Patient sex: M
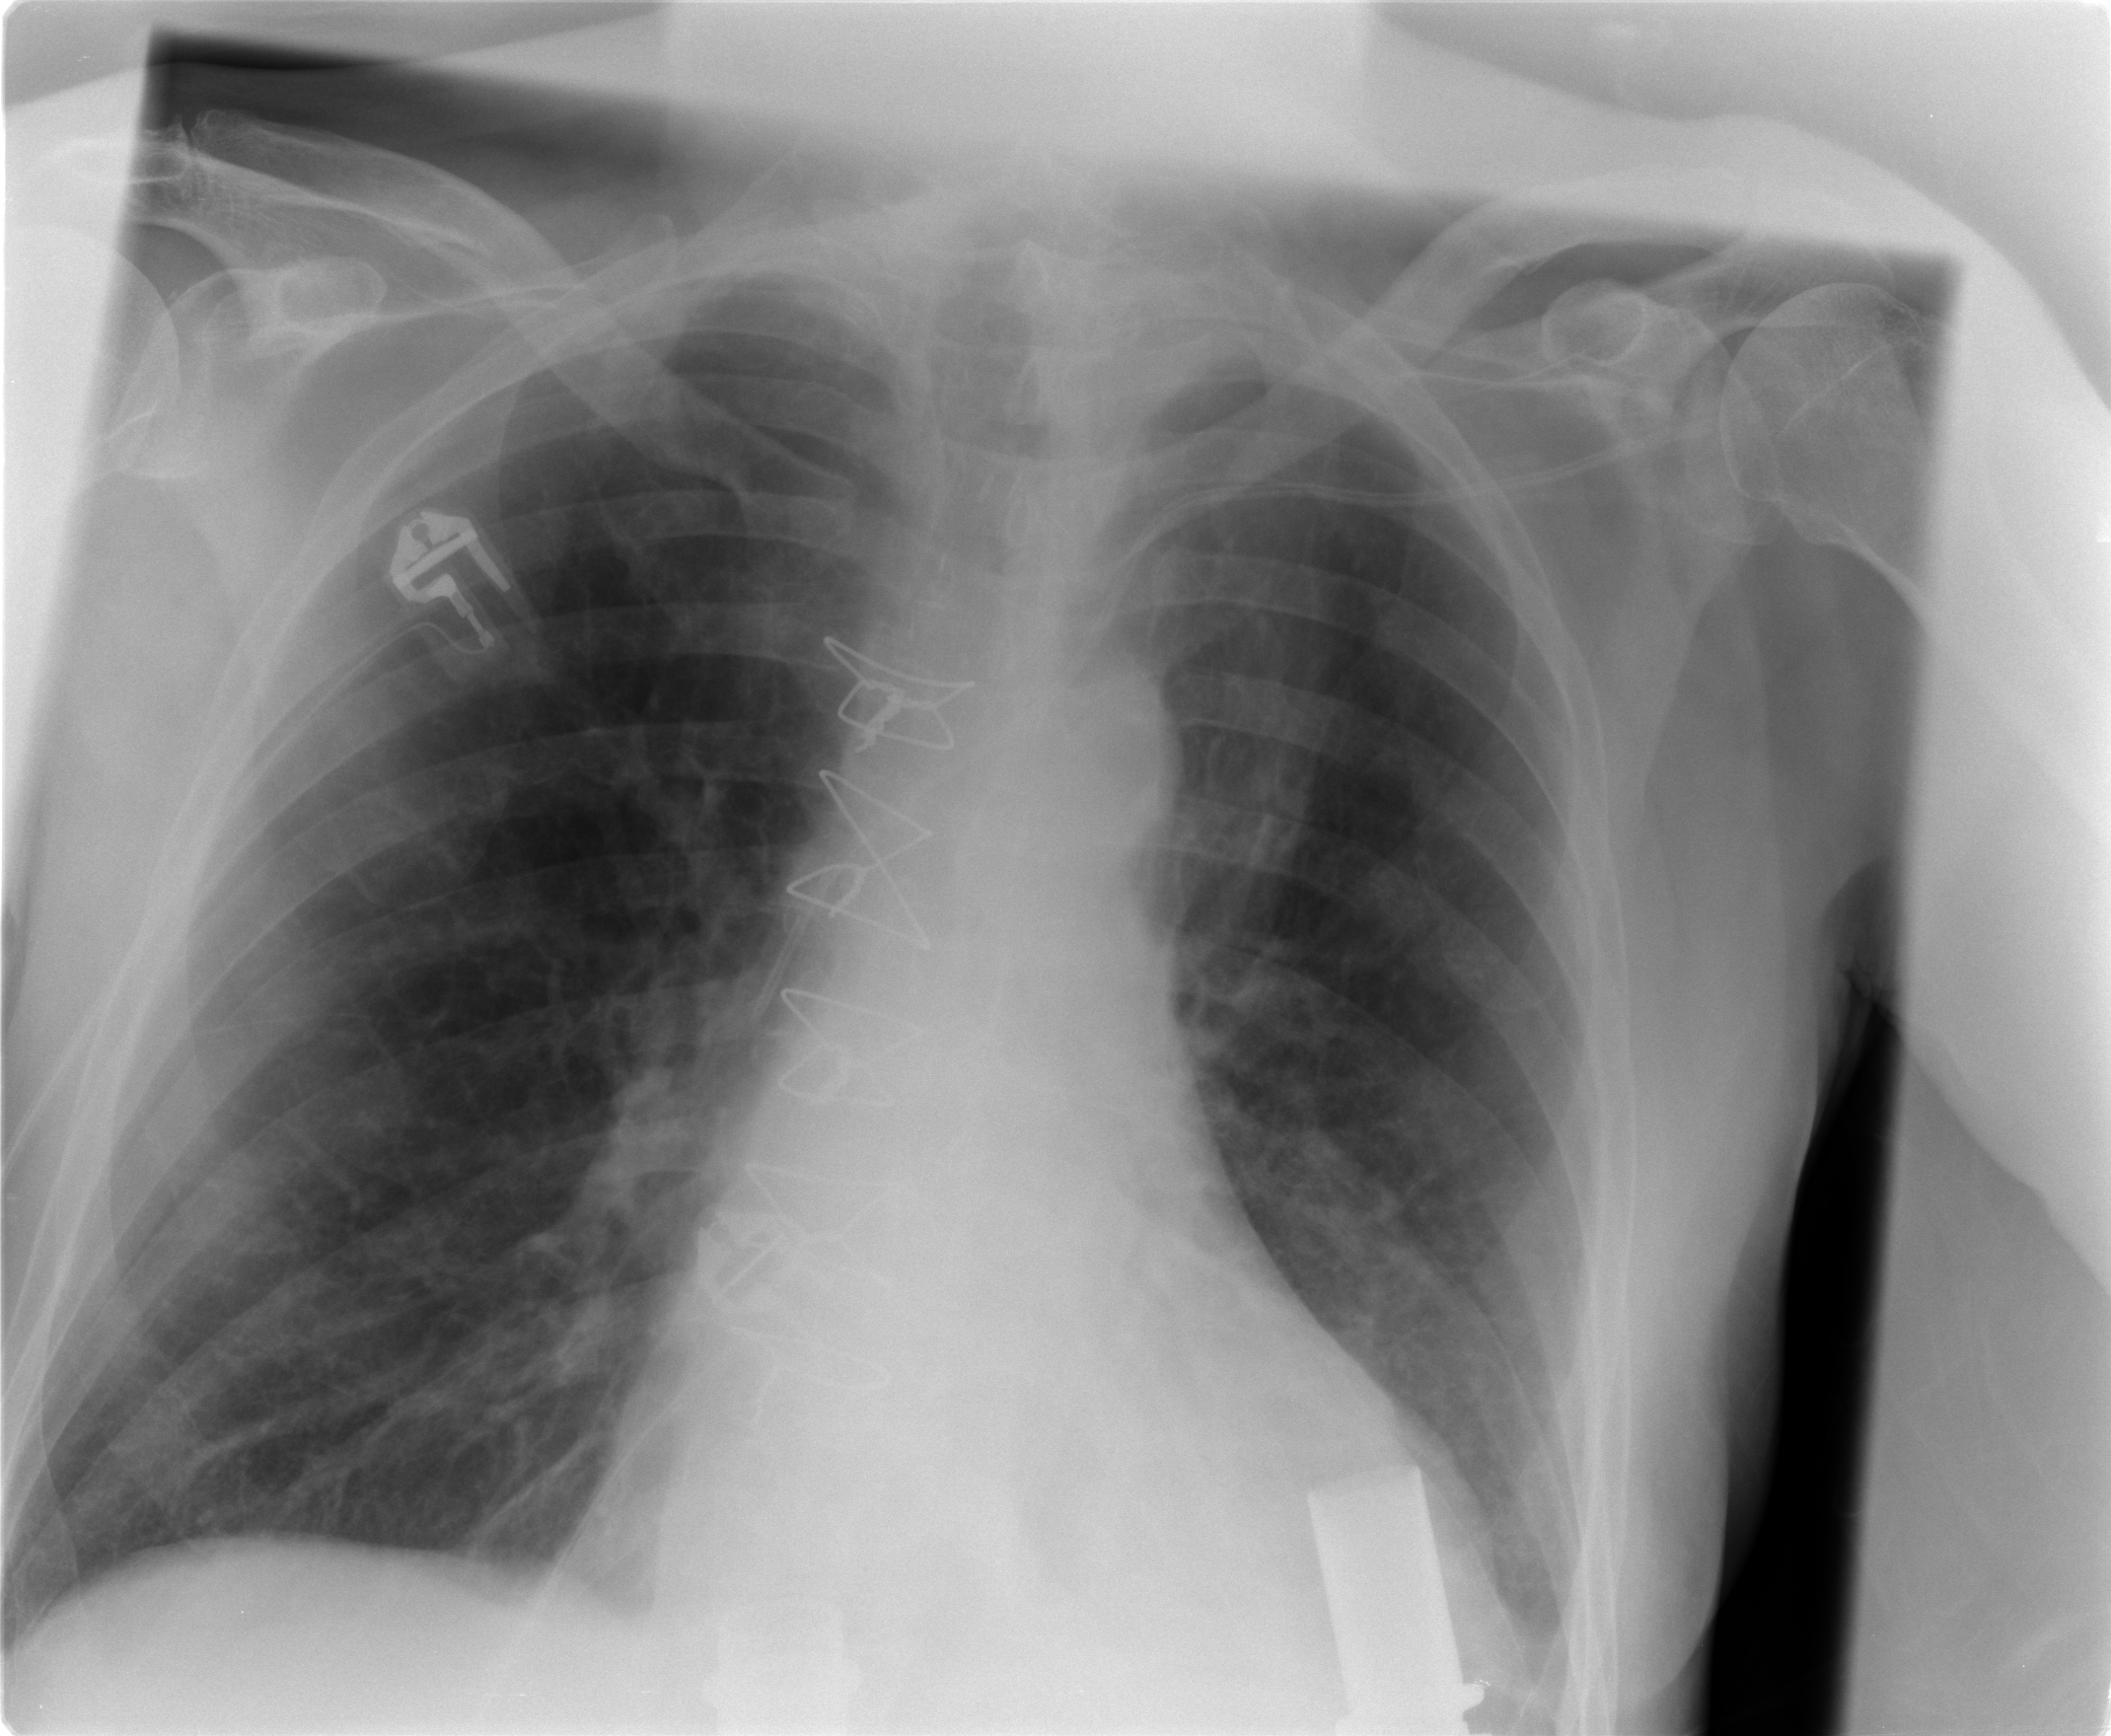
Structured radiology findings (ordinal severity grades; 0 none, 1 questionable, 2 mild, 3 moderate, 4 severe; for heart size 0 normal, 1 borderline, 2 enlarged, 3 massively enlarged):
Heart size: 2
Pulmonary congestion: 0
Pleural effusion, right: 0
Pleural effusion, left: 1
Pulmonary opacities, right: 0
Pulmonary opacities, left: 0
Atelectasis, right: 0
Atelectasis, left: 0